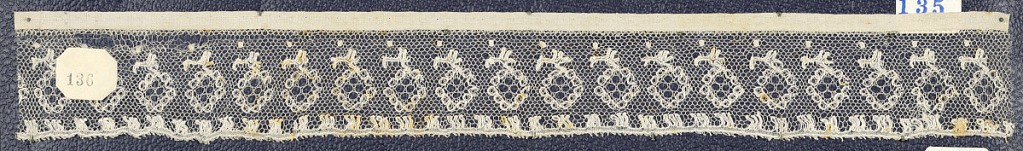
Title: Border
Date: late 18th century
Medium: Technique: bobbin lace
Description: Bobbin lace sample edge, floral borders; late 18th century Point de Lille